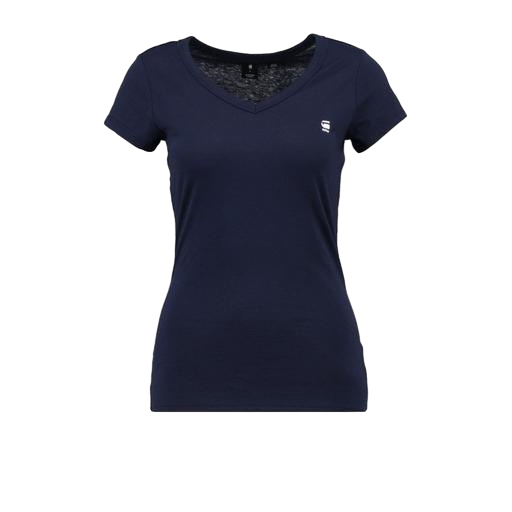
blue v-neck t-shirt only macy, blue t-shirt only macy, blue nly t-shirt, white background